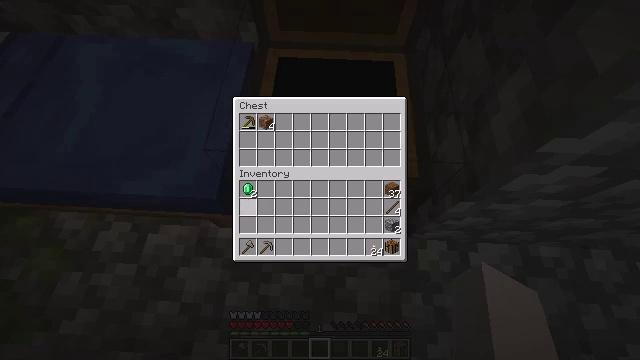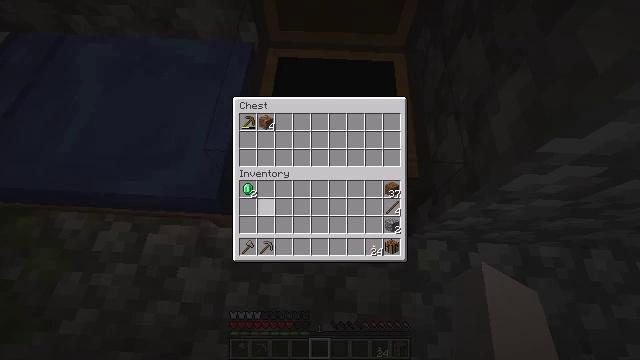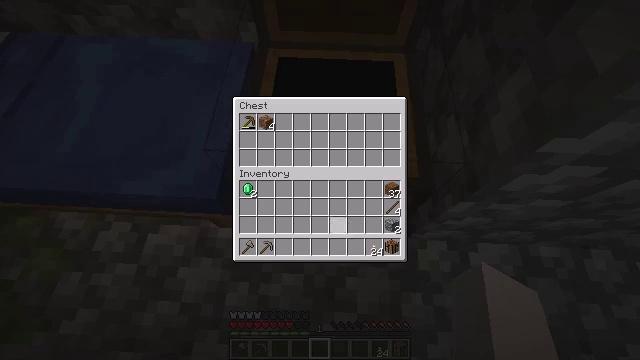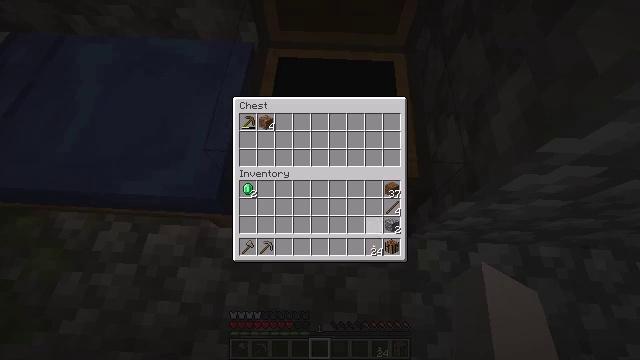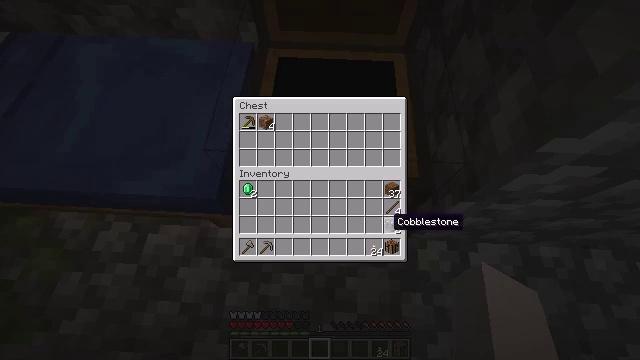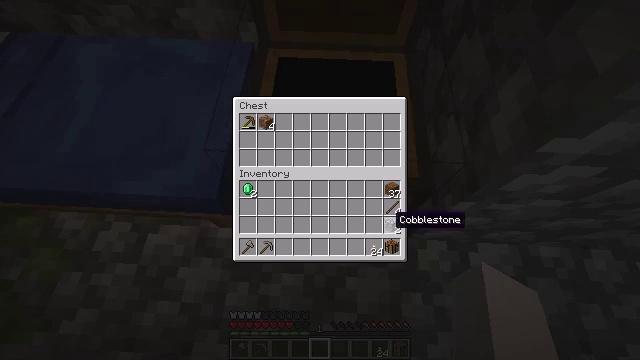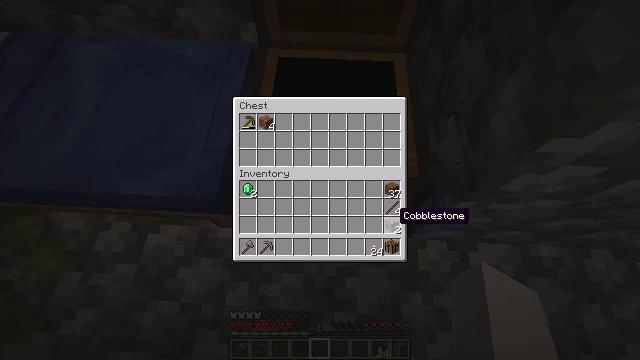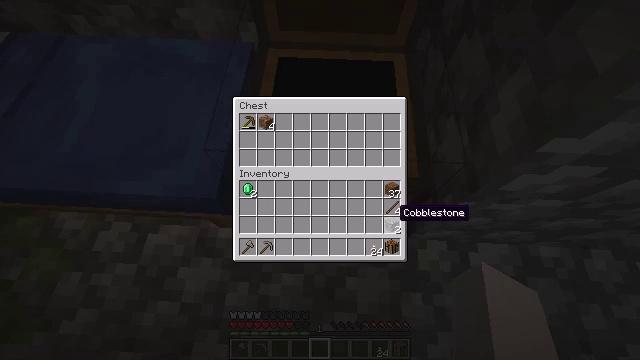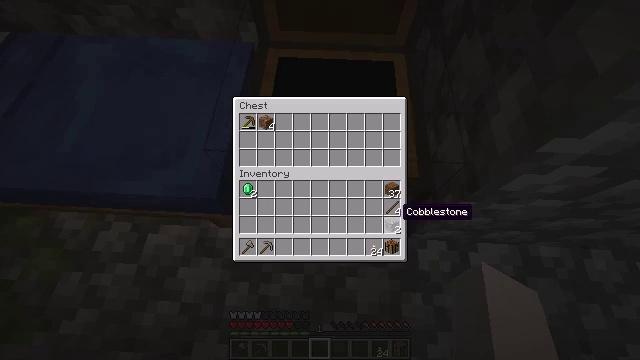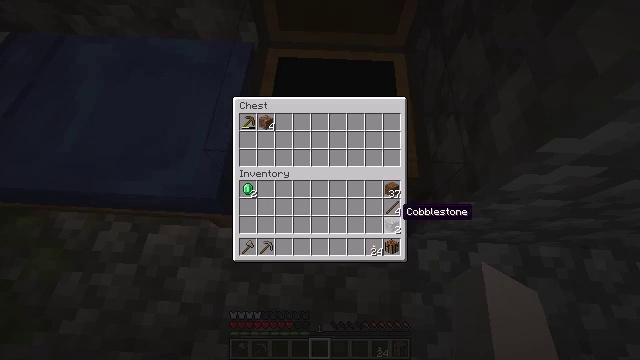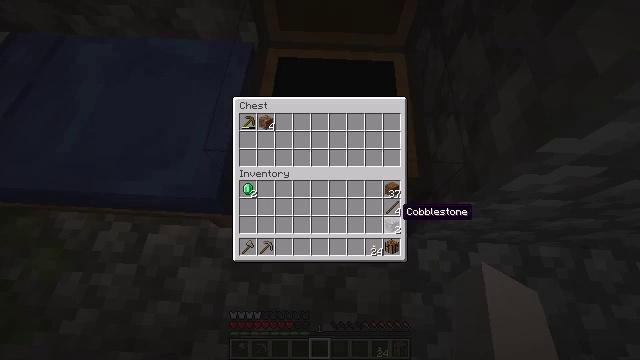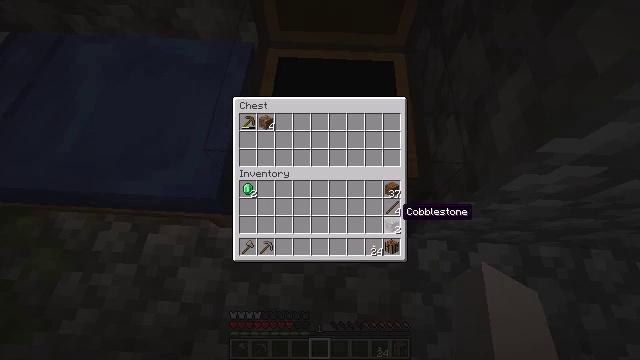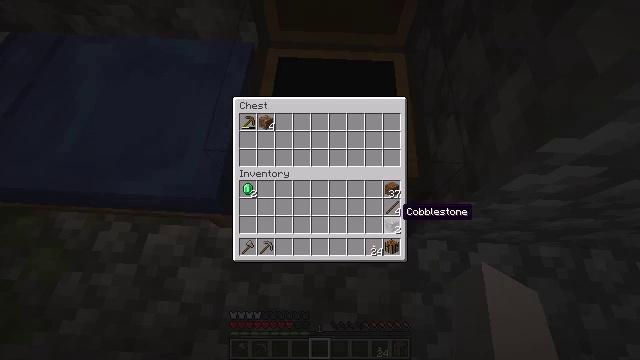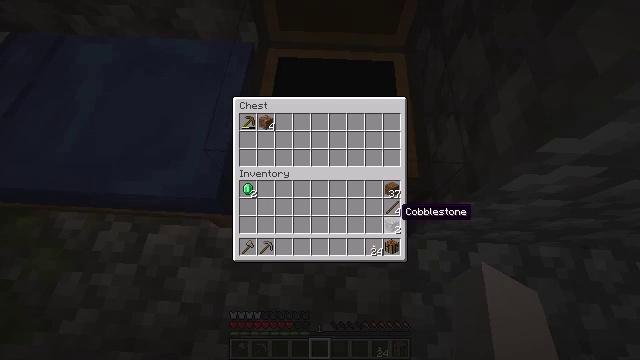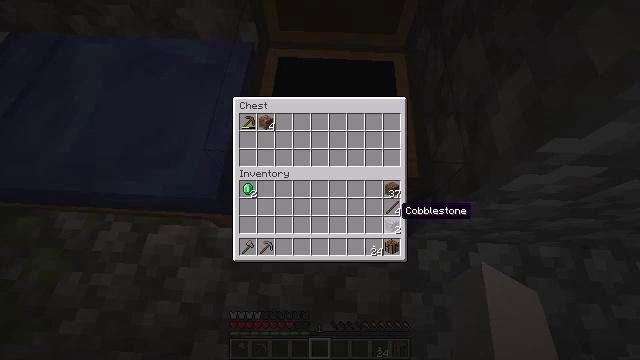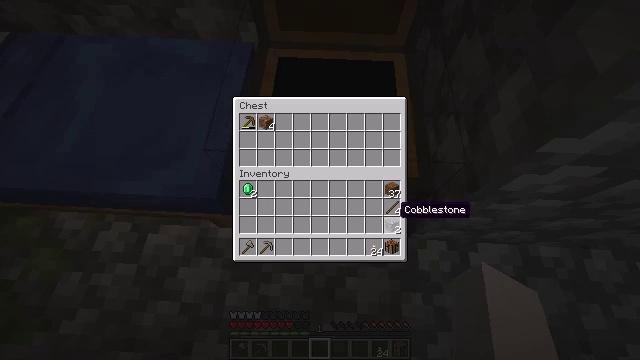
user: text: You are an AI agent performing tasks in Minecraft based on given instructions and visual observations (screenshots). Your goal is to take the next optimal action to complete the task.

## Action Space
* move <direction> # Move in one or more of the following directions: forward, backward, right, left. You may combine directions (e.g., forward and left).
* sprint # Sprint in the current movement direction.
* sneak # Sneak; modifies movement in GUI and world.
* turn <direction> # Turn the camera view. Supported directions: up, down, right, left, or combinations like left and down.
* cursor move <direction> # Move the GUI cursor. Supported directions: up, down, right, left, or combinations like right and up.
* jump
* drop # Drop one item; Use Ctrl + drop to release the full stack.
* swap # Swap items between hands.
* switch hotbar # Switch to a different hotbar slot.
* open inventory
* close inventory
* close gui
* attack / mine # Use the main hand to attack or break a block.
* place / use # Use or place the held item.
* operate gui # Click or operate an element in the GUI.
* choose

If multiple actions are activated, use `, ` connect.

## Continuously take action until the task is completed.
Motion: motion action
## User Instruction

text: craft item air
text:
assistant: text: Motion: sneak, cursor move right
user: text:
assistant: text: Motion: sneak, cursor move right and down
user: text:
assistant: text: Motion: sneak, cursor move right
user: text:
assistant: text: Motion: sneak, cursor move right
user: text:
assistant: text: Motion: sneak
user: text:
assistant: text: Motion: sneak
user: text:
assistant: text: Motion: sneak
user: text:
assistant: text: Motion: sneak
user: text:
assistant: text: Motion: sneak
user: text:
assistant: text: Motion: sneak
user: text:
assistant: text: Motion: sneak
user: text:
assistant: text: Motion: sneak
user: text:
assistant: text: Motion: sneak
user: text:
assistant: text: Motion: sneak
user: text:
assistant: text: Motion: sneak
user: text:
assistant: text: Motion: sneak
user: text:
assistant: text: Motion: sneak
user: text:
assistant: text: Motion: sneak
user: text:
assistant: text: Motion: sneak
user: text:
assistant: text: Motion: sneak
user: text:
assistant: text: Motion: sneak
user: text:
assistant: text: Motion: sneak
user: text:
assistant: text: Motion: sneak
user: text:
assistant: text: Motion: sneak
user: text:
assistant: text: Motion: sneak
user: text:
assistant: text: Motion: sneak
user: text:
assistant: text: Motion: sneak
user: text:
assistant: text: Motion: sneak
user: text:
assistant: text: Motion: sneak
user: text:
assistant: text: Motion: sneak